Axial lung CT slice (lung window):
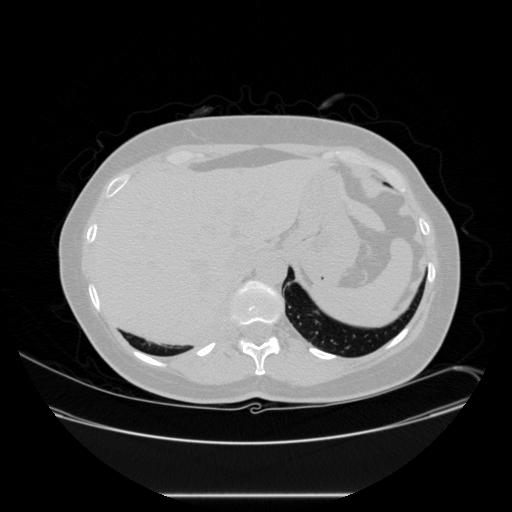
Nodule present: no